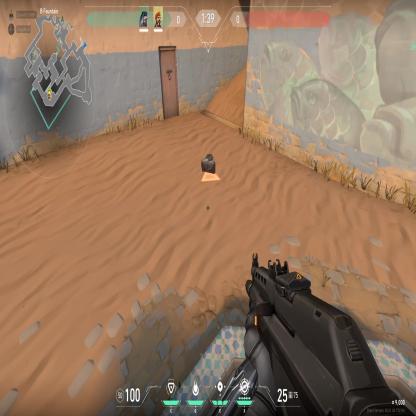
Label: dropped spike